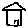
Label: house